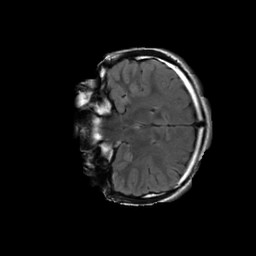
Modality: FLAIR
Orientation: coronal
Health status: ill
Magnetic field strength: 3 T